Question: Using Octave, I am able to show a image and then plot some red circles over it, as follow:
'''
tux = imread('tux.png');
imshow(tux);
hold on;
plot(100,100,'r','markersize', 10);
plot(150,200,'r','markersize', 10);
'''
The above code display this window:

My question is:
Thank you very much!
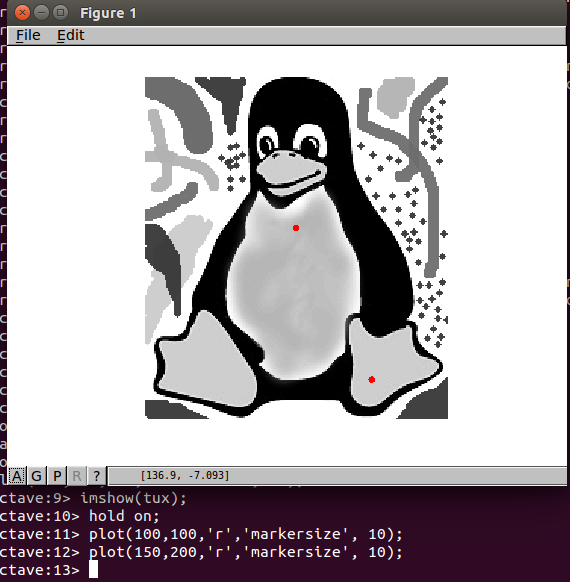
Answer: Pretty simple. Use:
'''
print -djpg image.jpg
'''
<URL> is a command in Octave that allows you to capture what's currently seen in the current figure window. '-d' specifies what output device you want to write to. There are multiple "devices" you can use to save to file... EPS, PS, TEX, etc. A device can also be an image writer, and so here I chose JPEG. You can choose other valid image formats that are supported by Octave. Take a look at the link I provided above for more details.
After, you just specify what file name you want to save the plot to. In this case, I chose 'image.jpg'.
You can also take a look at 'saveas'. Make sure you get a handle to the current figure first before doing so:
'''
h = gcf;
saveas(h, "image.jpg");
'''
Also... a more point-and-click approach would be to Go to 'File -> Save As' in the figure that your image is displayed in :)